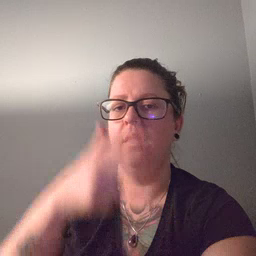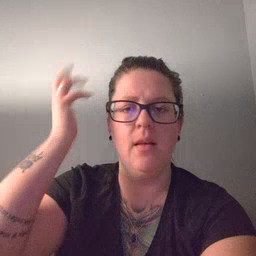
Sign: lion